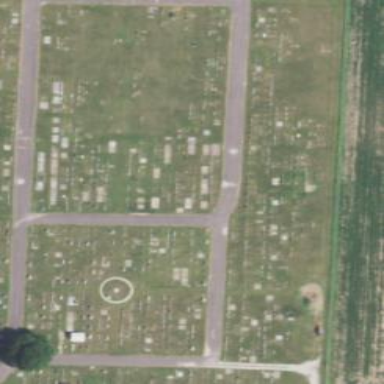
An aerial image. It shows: Cemetery.